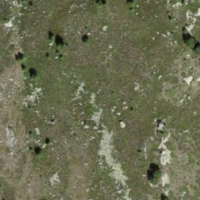
EUNIS habitat code: 31
Species observed at this site:
Vaccinium vitis-idaea